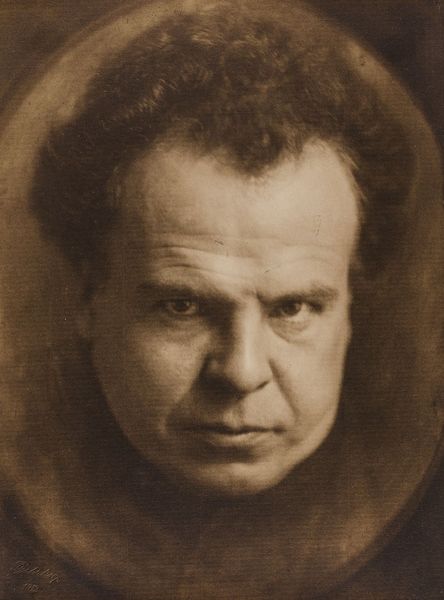
Titel: Herrenporträt
Künstler: Minya Diez-Dührkoop
Standort: Hamburg
Institution: Museum für Kunst und Gewerbe Hamburg
Schlagwörter: kopf, mann, papier, foto, fotografie, photographie, photo, karton, lichtbild, kopfbild, bildwerke, angewandte und bildende kunst, hessische systematik, porträtfotografie, porträtphotographie, platindruck, platinotypie, getont